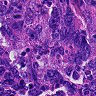
Metastatic tissue present: yes